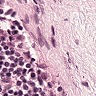
Metastatic tissue present: no